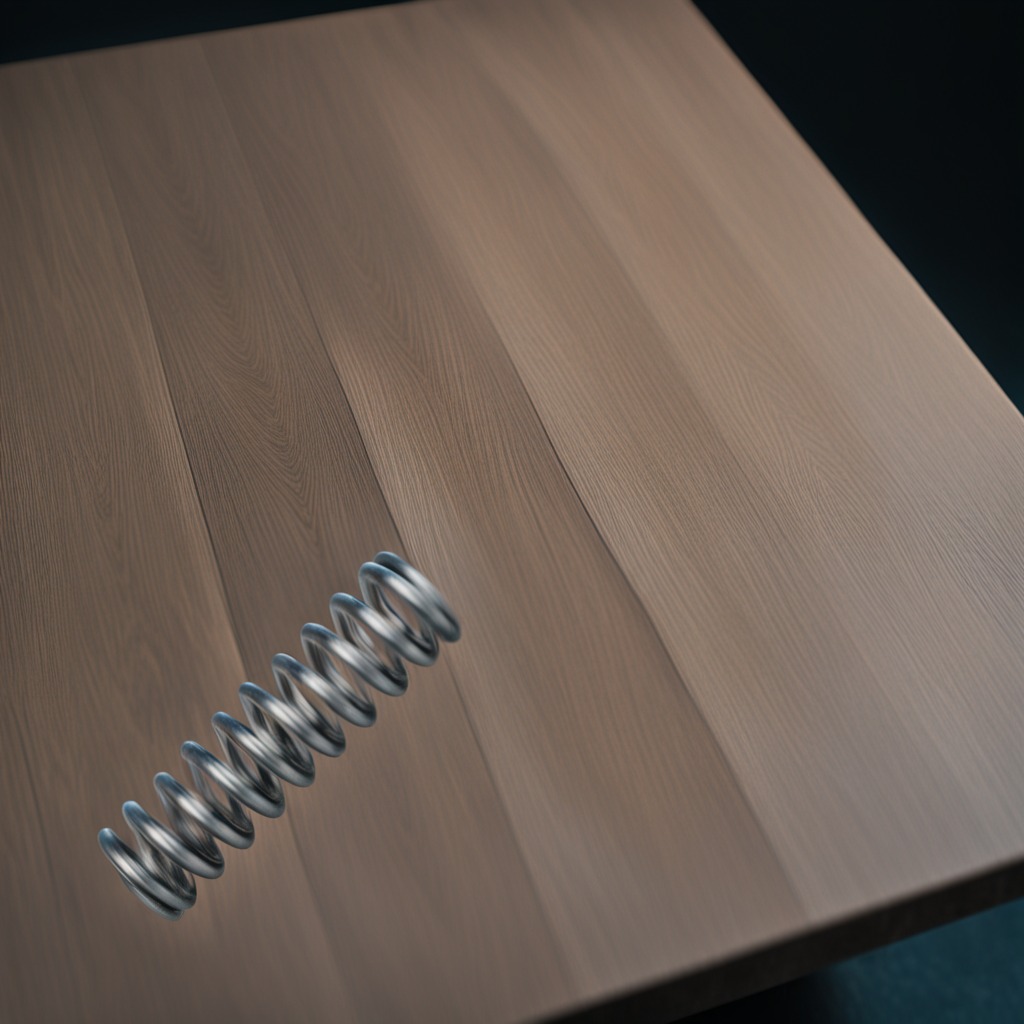
A coiled metal spring is lying on the old table with faint burn marks in a small garage at twilight.